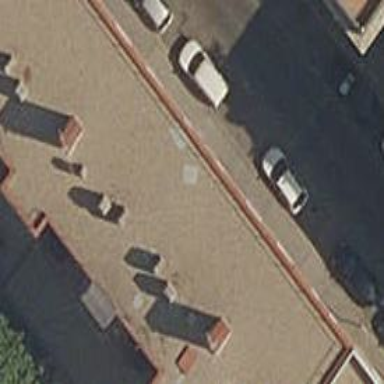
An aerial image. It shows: Car repair shop.